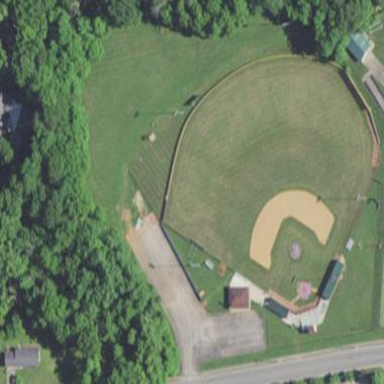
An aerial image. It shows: Baseball pitch for leisure and sports activities.